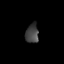
Tissue: lung
Cell type: Others
Senescence score: 0.1367
Nuclear area (px): 245
Mean DAPI intensity: 66.004